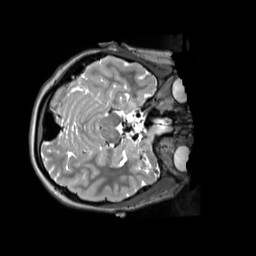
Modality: T2w
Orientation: axial
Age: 14
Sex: female
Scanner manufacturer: siemens
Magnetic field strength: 3 T
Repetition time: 3.2 s
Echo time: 0.408 s